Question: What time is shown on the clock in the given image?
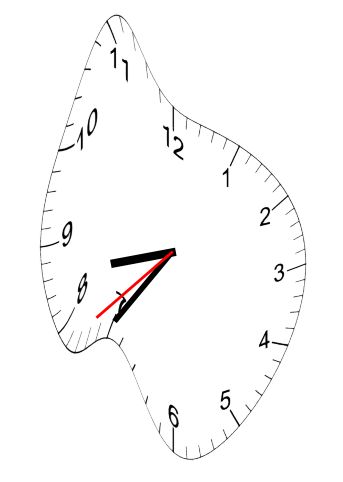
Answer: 08:35:38